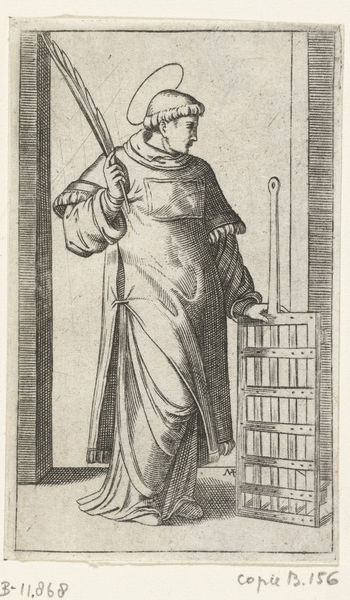
Titel: Heilige Laurentius als diaken met rooster
Künstler: Marcantonio Raimondi
Standort: Amsterdam
Institution: Rijksmuseum
Schlagwörter: feder, hand, umhang, grau, schwarz, weiss, falten, gewand, haare, kutte, kreis, papier, rechteck, gerät, radierung, schein, palmzweig, heiligenschein, nimbus, mönch, heiliger, bezeichnung, tonsur, rost, folter, laurentius, geiliger, foltergerät